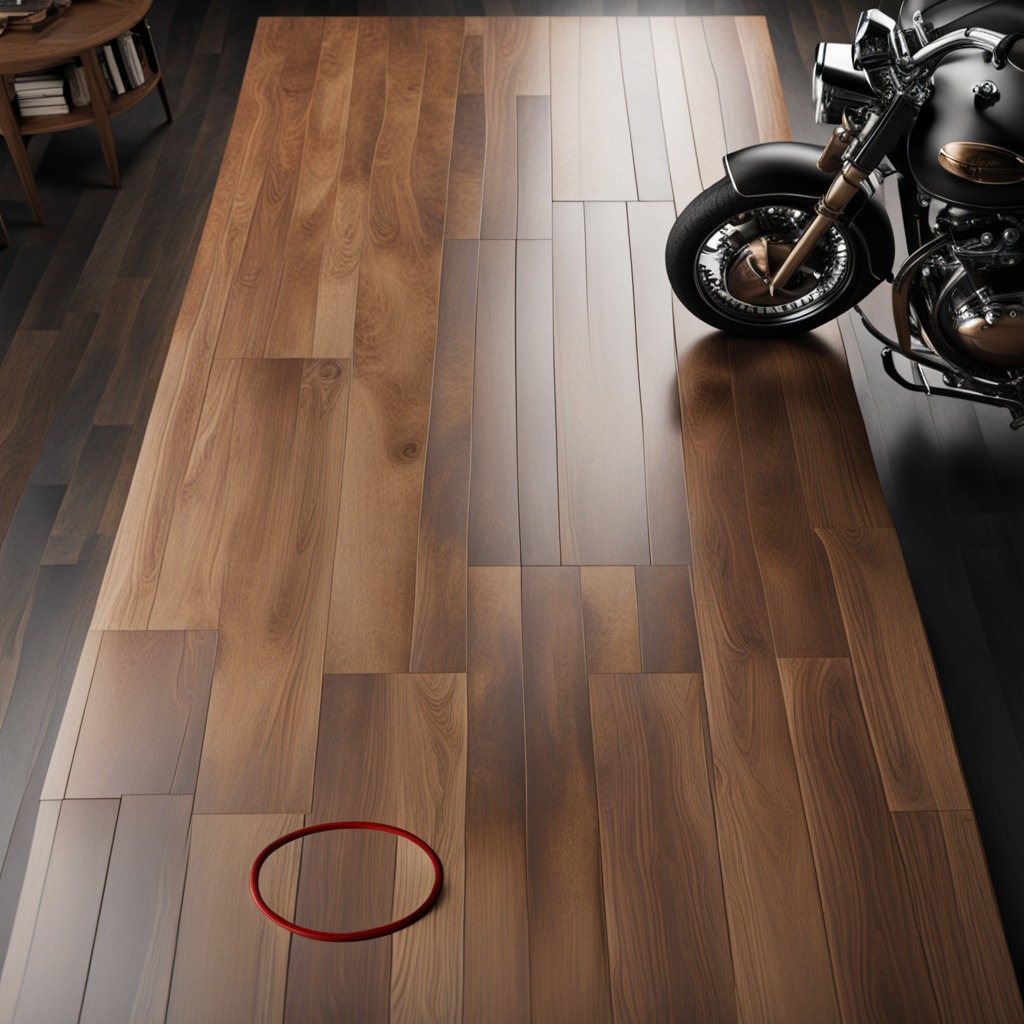
A rubber O-ring is lying on an oil-spilled wooden table in a vintage motorcycle garage.